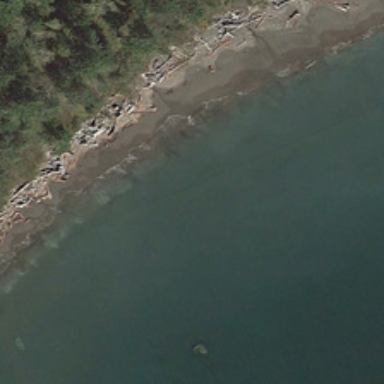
A piece of green ocean is near many green trees .